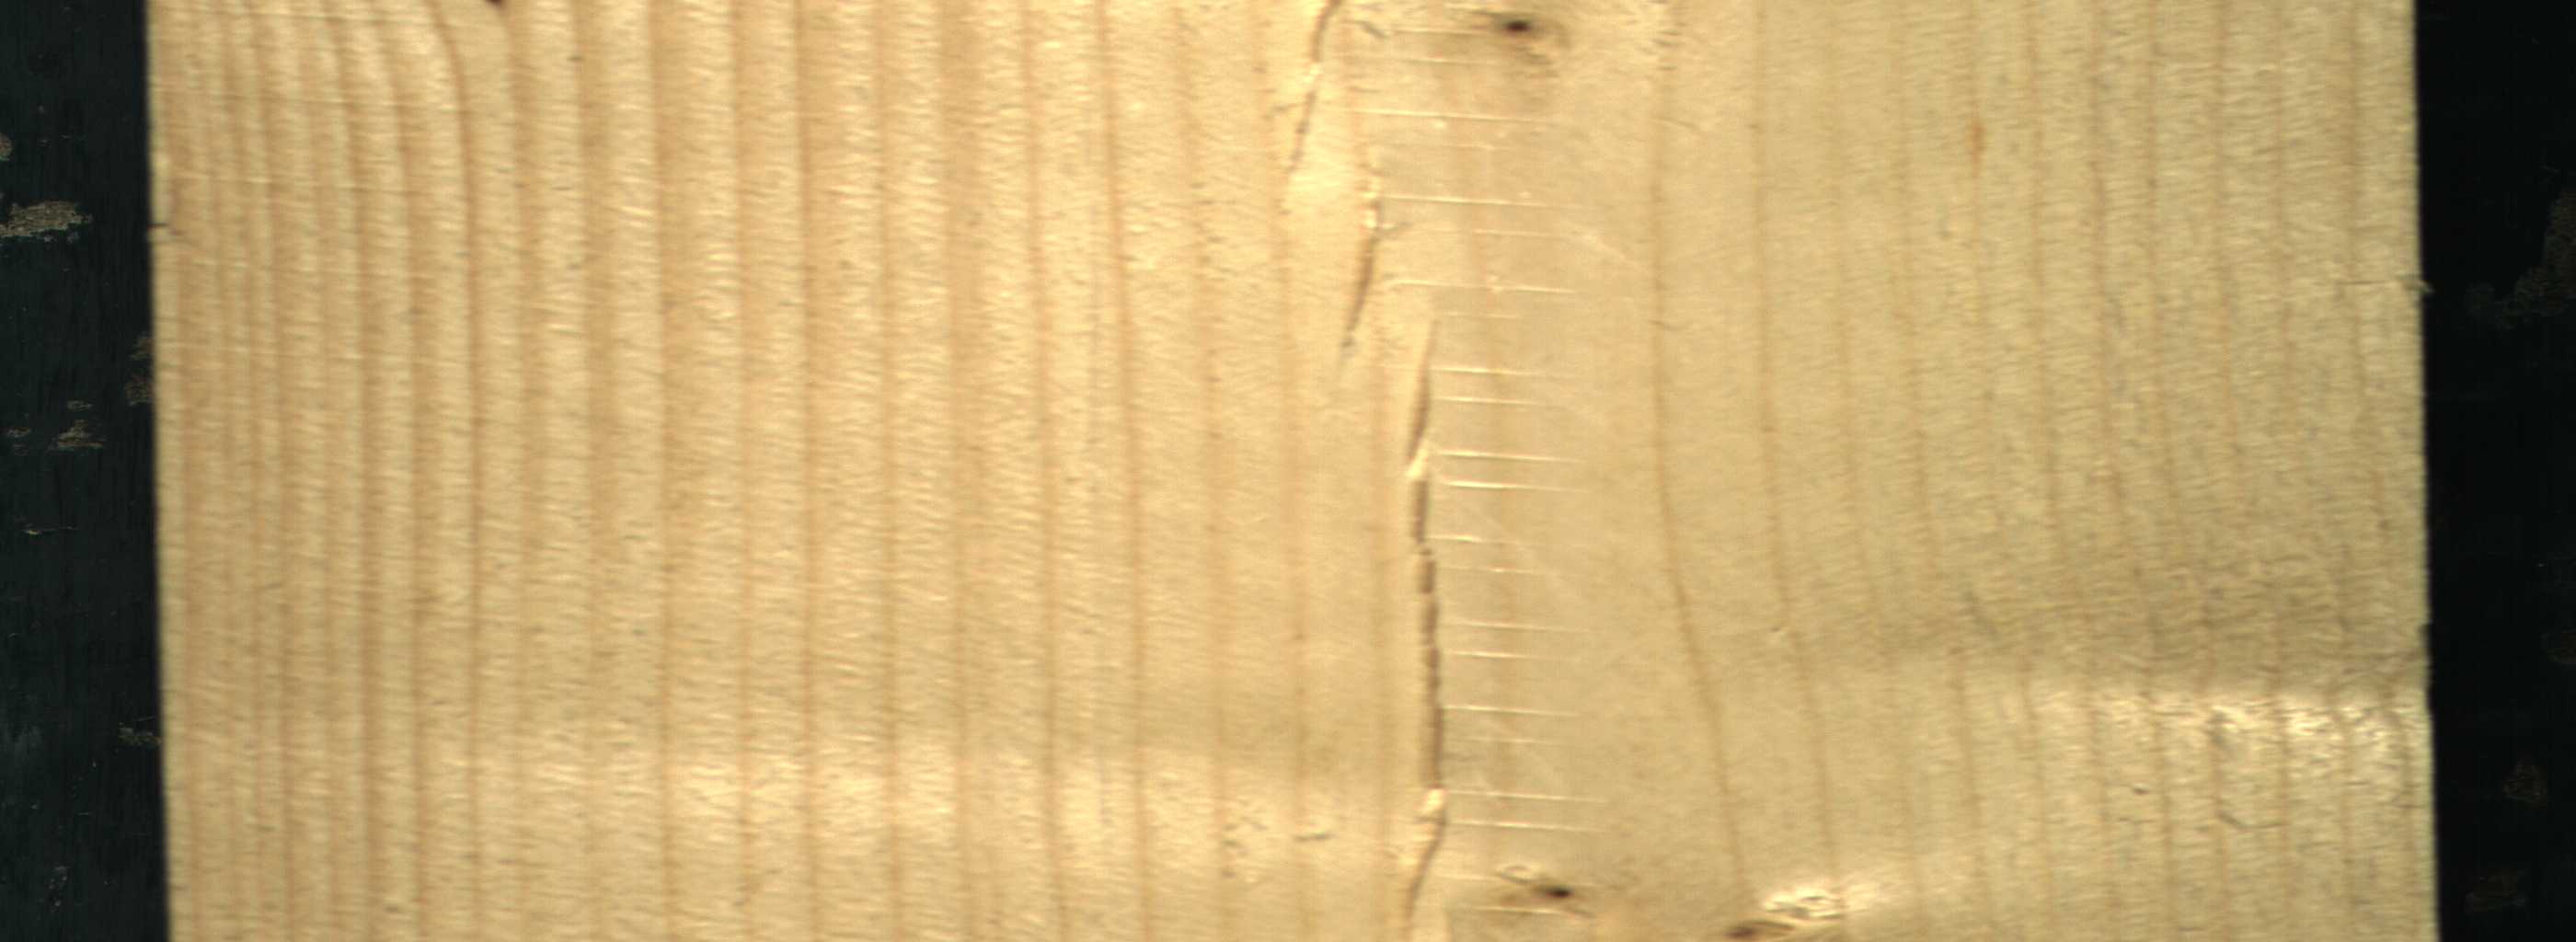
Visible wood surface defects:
Crack
Crack
Dead_Knot
Dead_Knot
Live_Knot